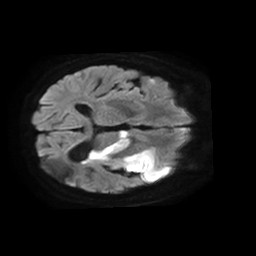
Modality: TRACE
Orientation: axial
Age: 62
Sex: female
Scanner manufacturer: philips
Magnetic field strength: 1.5 T
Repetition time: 3.632 s
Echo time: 0.07194 s